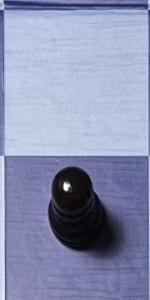
Label: Pawn_Black